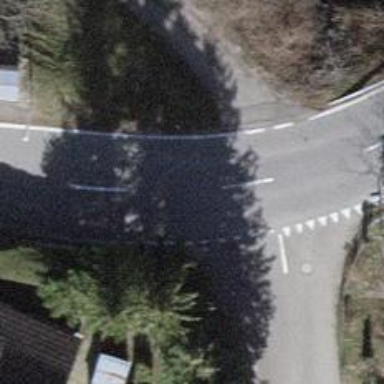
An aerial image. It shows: Tertiary road.